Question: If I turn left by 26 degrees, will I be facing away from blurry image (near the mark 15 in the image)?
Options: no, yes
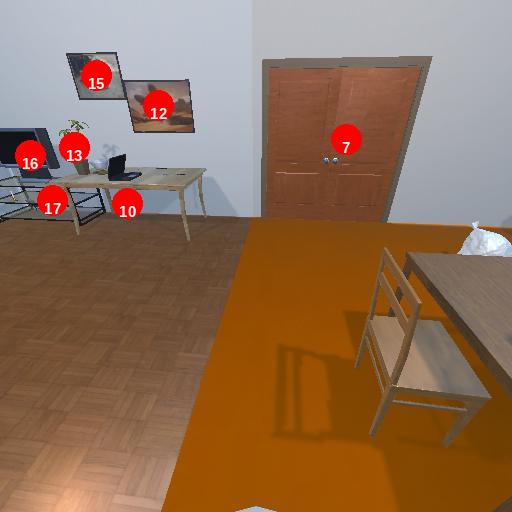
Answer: no